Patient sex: M
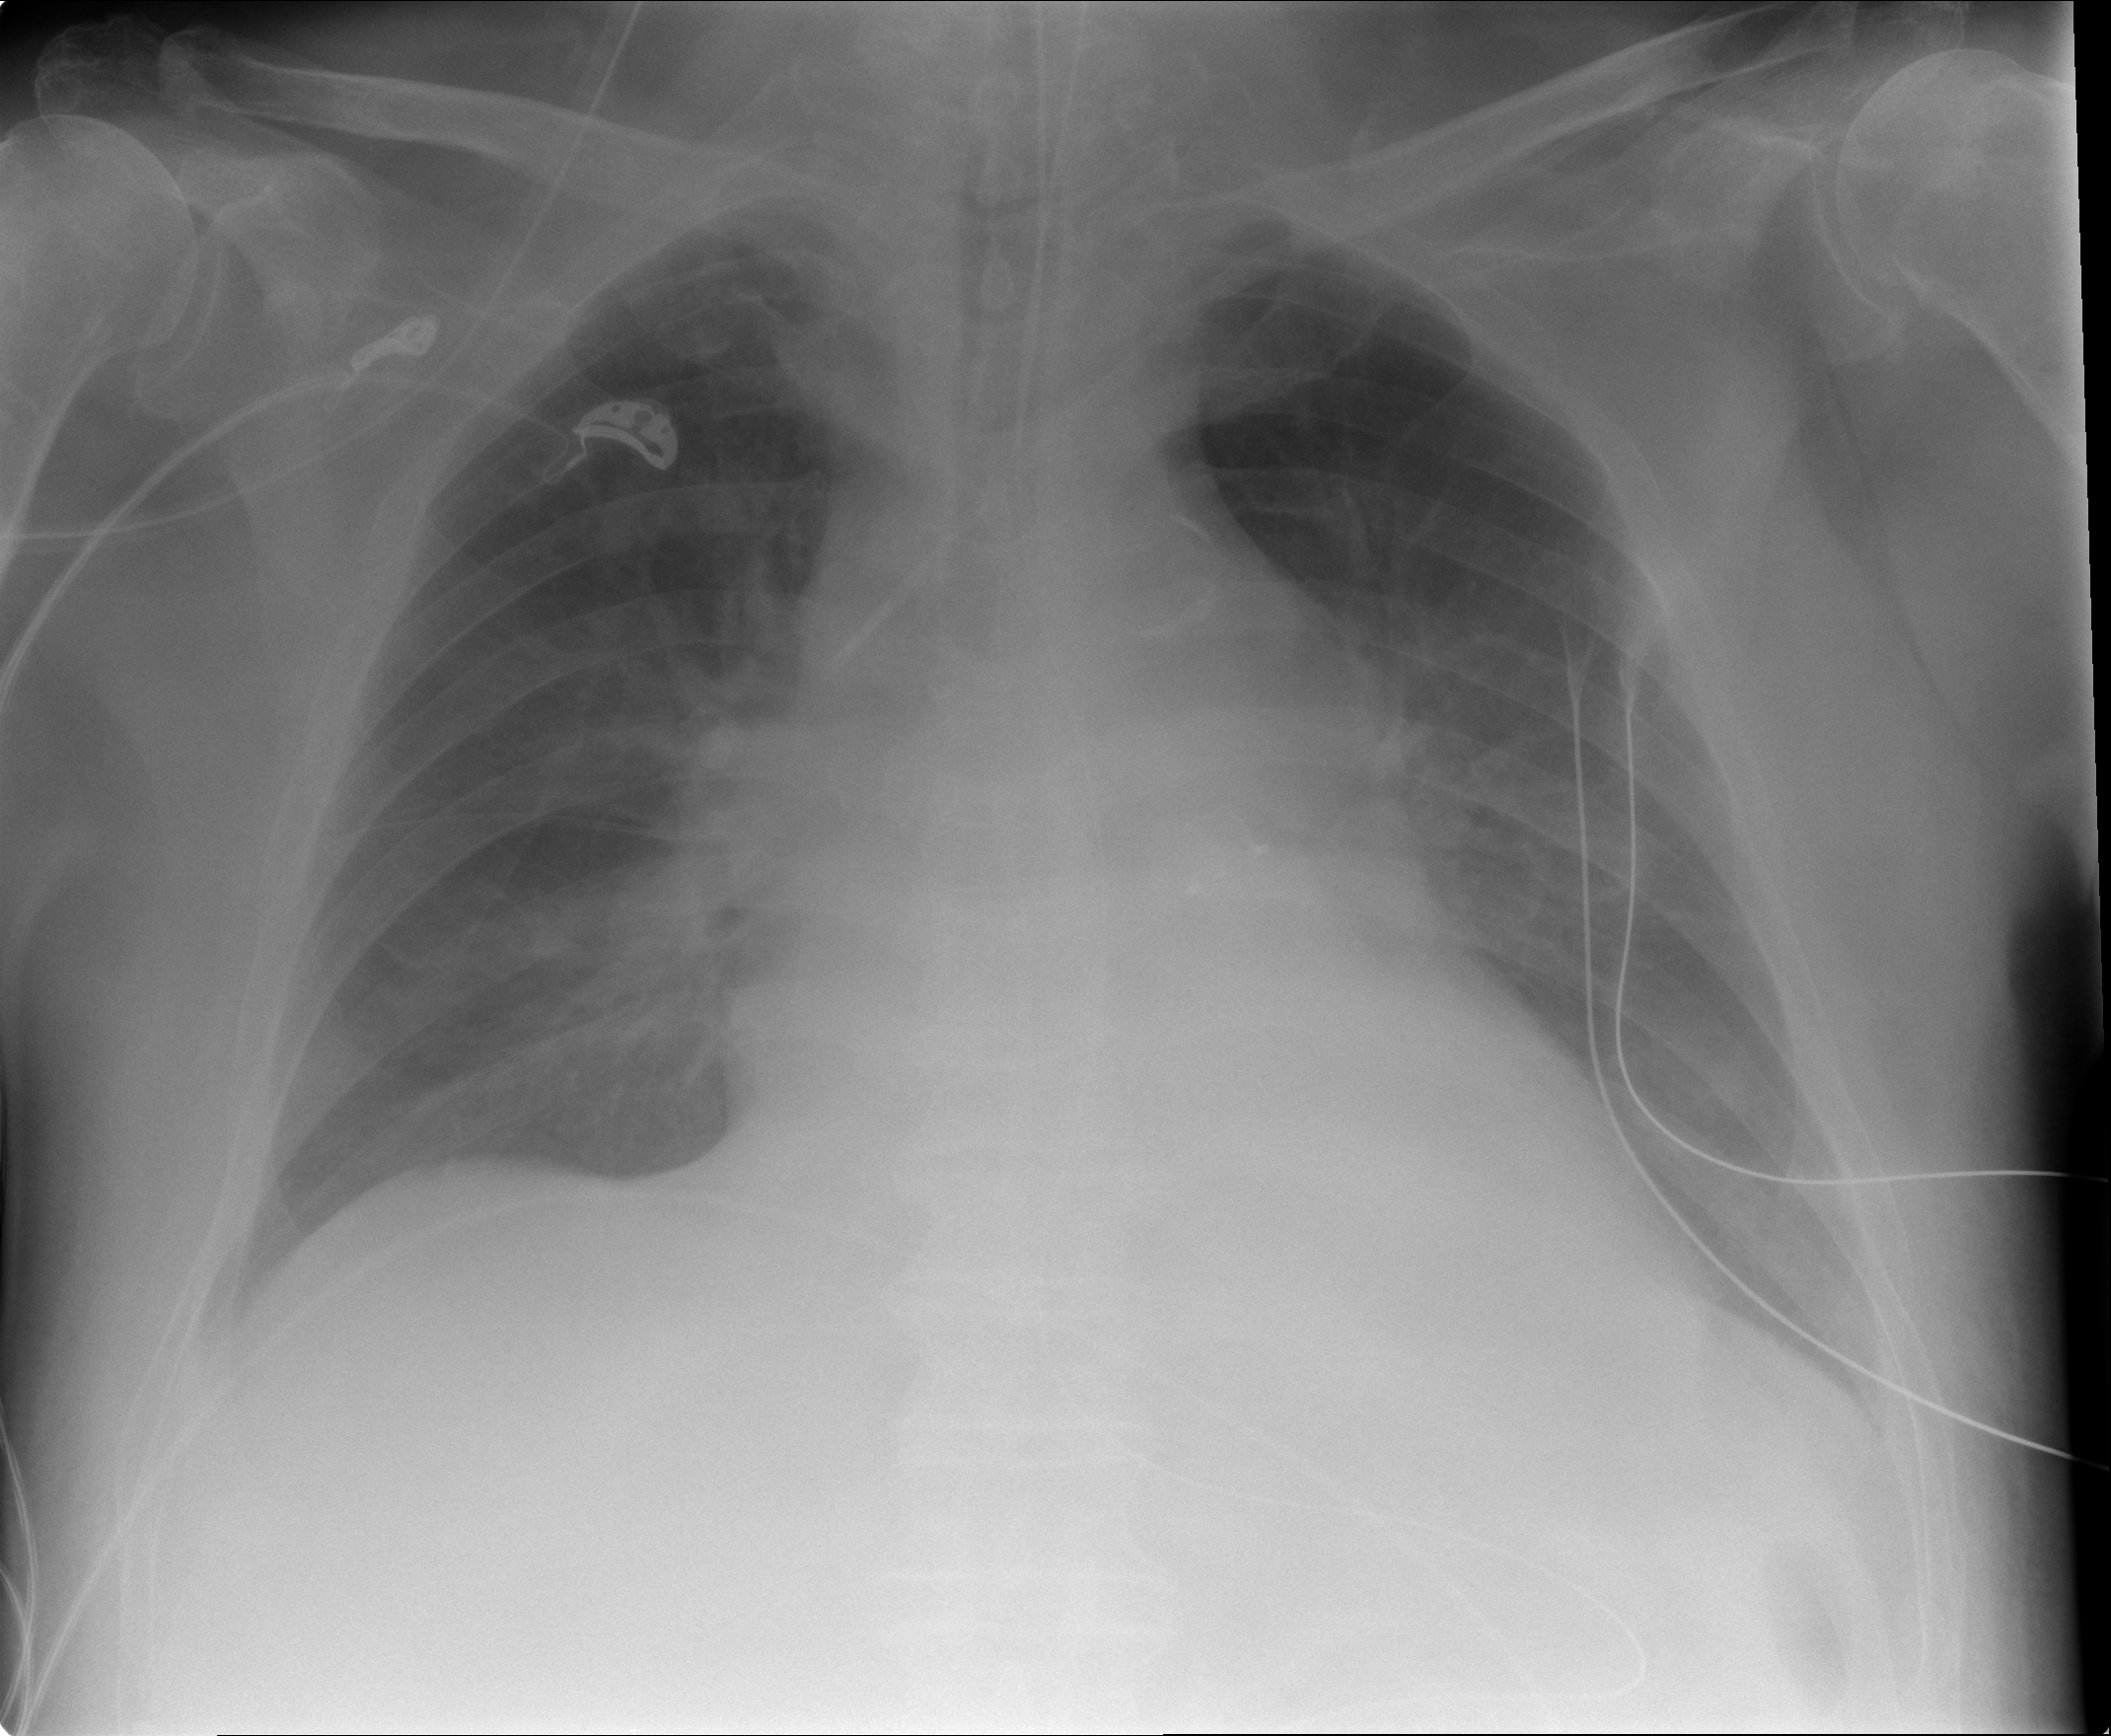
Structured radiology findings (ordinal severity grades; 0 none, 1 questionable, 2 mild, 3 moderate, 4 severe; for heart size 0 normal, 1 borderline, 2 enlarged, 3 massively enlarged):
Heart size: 2
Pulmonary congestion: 3
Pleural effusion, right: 1
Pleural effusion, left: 1
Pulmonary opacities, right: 2
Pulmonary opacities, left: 2
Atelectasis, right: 2
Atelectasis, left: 2